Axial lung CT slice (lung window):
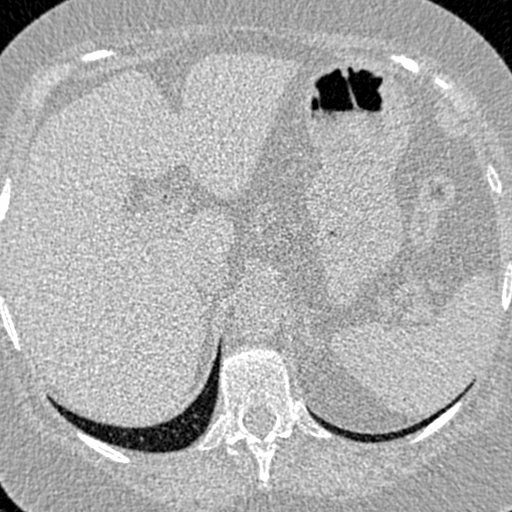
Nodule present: no